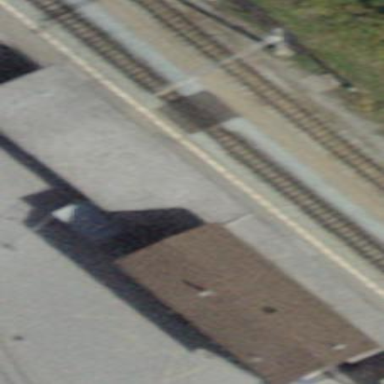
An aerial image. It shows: Train station building.